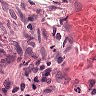
Metastatic tissue present: no